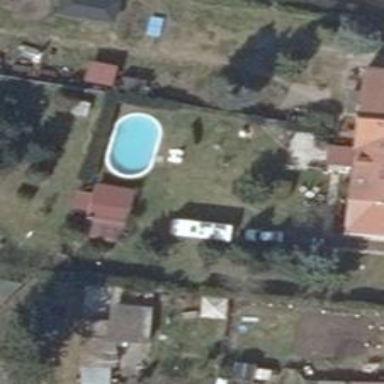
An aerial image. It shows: Swimming pool located in leisure land.